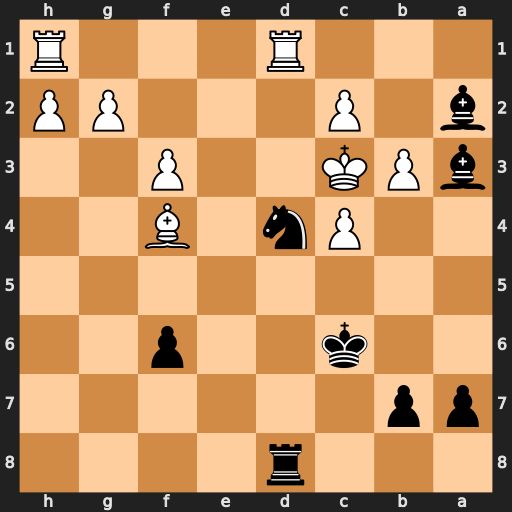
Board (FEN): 3r4/pp6/2k2p2/8/2Pn1B2/bPK2P2/b1P3PP/3R3R
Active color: b
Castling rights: -
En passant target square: -
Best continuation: Ne2#